Aerial crown-view tile of a tropical tree (Barro Colorado Island, Panama), acquired 20240918:
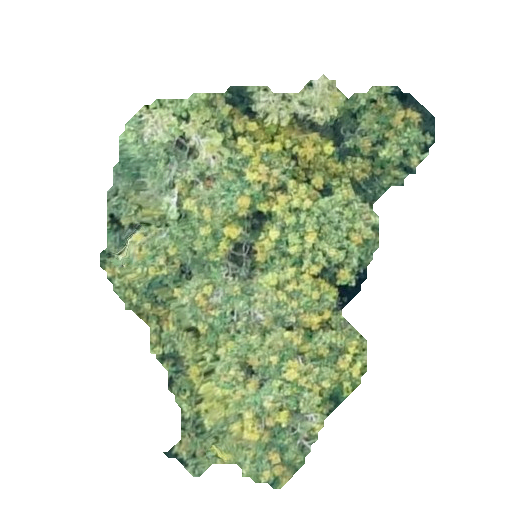
Species: Protium stevensonii
GBIF accepted scientific name: Tetragastris panamensis
Crown area: 137.881 m²